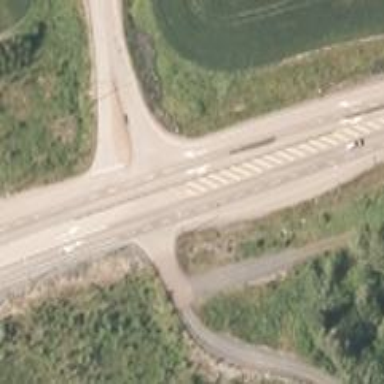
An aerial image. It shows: Asphalt trunk highway.